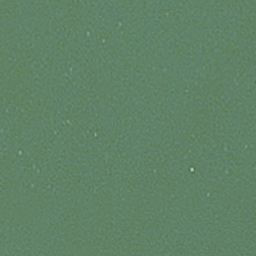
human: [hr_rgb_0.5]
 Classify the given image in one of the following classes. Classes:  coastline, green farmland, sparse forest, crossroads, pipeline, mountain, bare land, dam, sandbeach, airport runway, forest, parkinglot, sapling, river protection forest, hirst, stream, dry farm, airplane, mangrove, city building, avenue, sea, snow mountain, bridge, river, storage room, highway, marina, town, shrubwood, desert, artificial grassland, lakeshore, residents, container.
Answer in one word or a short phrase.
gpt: sea